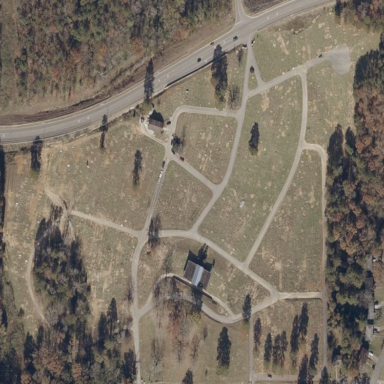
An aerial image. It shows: Cemetery.